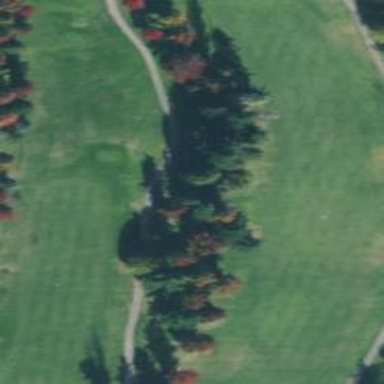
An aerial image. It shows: Golf cartpath that is also road path.